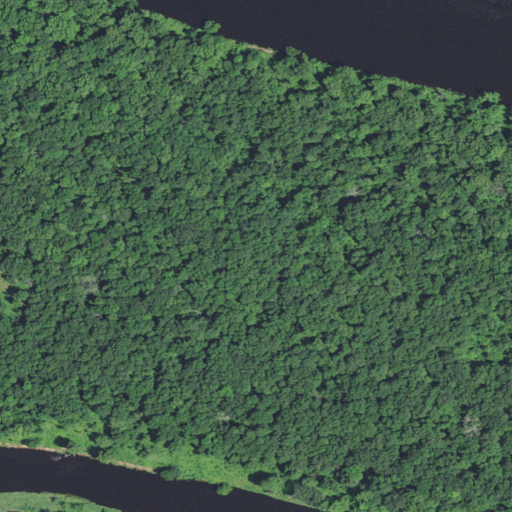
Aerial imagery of island in Wisconsin named Brush Island containing woody wetlands, deciduous forest, open water, and herbaceous wetlands